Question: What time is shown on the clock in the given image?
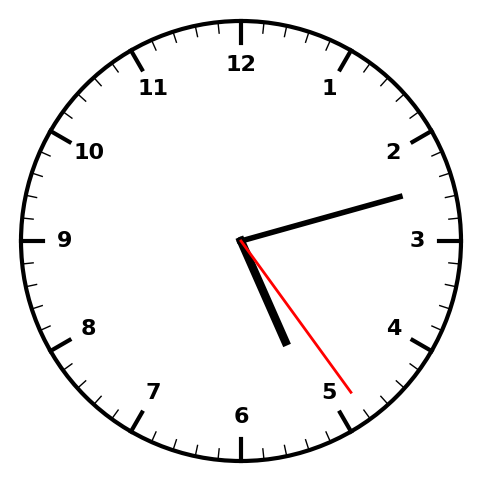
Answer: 05:12:24